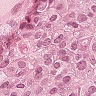
Metastatic tissue present: yes